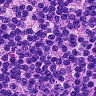
Metastatic tissue present: no